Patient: sex M, age 76
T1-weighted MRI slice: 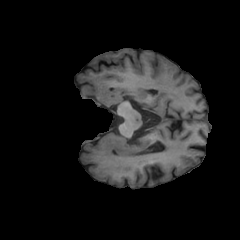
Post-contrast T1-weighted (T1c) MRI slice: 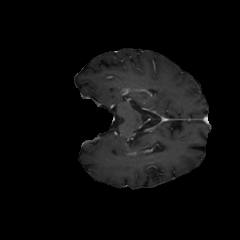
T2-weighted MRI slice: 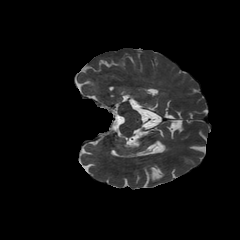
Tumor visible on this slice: yes
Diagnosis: Glioblastoma, IDH-wildtype
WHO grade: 4